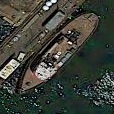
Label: civil